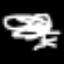
Label: angel